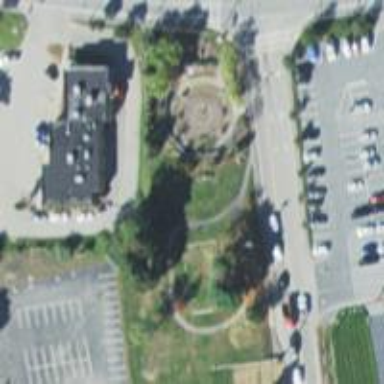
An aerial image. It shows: Memorial site with historic significance.